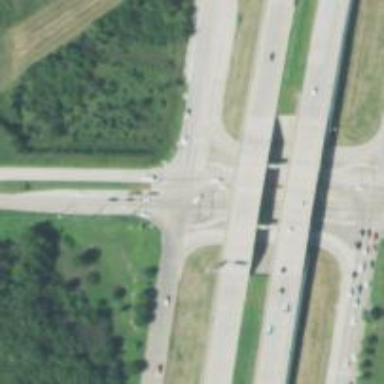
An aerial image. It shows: Motorway bridge.